Question: I'm just getting started with Tizen. I managed to install a HelloWorld app on the emulator, but I can't find a way to uninstall it. What am I missing?
Please see the following screen shot of the Settings menu on the emulator. The pre-loaded apps are listed under Application, but the app I installed is not there.

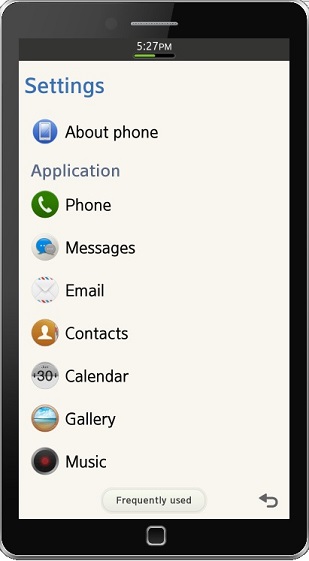
Answer: You can do it by using 'sdb' command.
'''
$ sdb -e uninstall <AppId>
'''
You can find your app's AppId in manifest.xml. AppId consists of random 10 characters (alphabets and digits).
BTW, Tizen 2.1 (yet to be publicly released) has uninstall function in the Settings app.